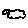
Label: cloud